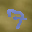
Label: 7